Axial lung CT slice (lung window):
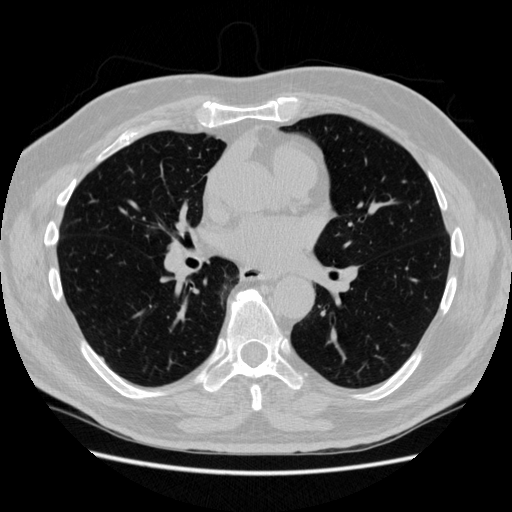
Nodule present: no